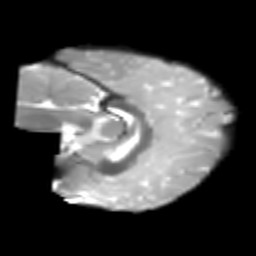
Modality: T2w
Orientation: sagittal
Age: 7
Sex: male
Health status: healthy